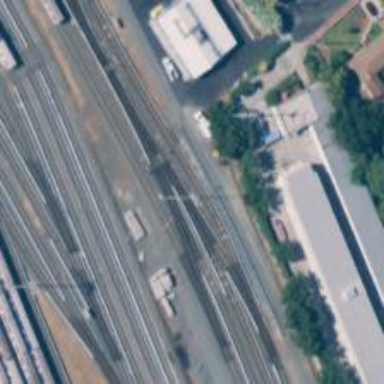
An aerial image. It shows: Electrified rail in service yard.